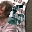
Label: 6